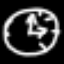
Label: clock